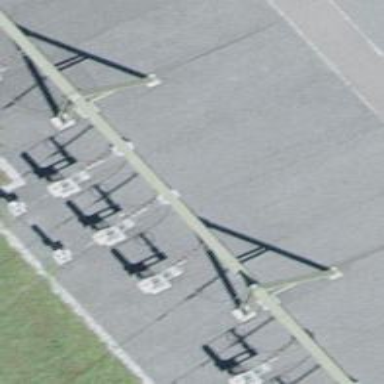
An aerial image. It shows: Insulator used in power equipment.